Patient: sex F, age 77
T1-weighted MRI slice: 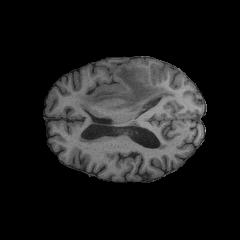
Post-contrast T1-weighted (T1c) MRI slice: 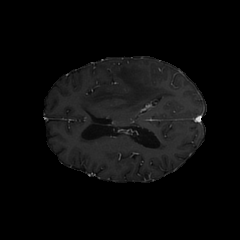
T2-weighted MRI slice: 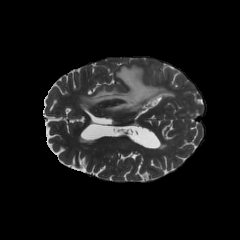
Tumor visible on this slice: yes
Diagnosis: Glioblastoma, IDH-wildtype
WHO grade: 4